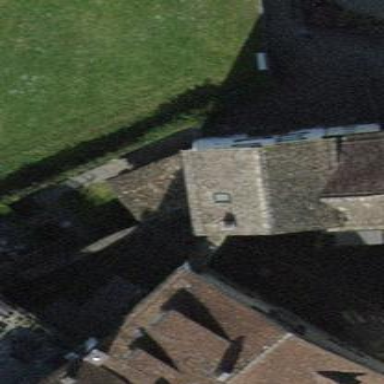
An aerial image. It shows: Historic defensive tower building.